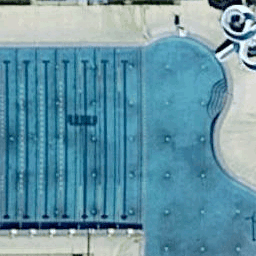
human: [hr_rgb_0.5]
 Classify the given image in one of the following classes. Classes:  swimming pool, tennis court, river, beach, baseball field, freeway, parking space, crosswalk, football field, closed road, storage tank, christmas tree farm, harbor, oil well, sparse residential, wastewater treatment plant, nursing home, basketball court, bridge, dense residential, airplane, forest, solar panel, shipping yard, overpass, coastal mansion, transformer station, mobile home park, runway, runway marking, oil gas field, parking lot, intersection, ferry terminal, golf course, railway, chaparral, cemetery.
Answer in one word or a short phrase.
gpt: swimming pool